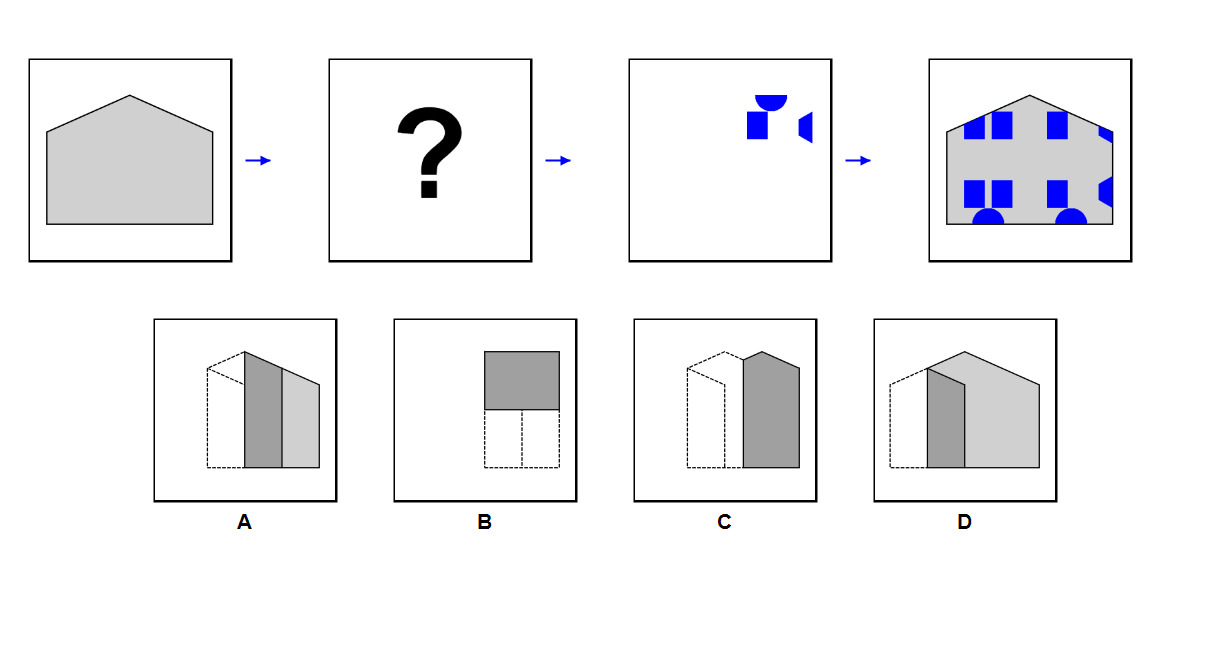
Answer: C